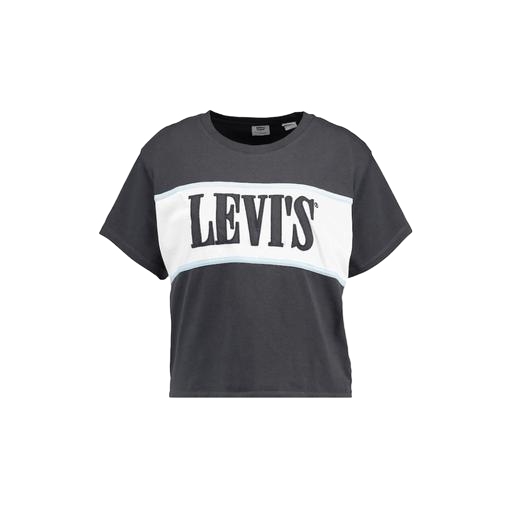
graphic jersey tee, colorblock graphic tee, batwing t-shirt, white background